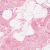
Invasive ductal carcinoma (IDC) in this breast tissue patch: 0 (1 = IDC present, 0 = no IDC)